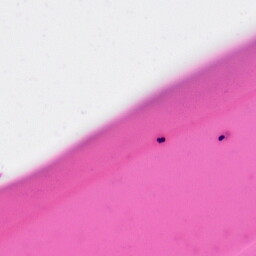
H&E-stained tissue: Skin